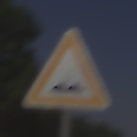
Verkehrszeichen: UnebeneFahrbahn
Umgebung: Outdoor, RoadRail
Tageszeit: Midday
Wetter: Clear
Licht: Natural
Jahreszeit: NotSpecified
Kontrast: HighContrast